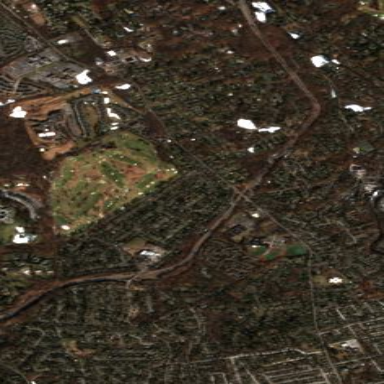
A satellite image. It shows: Golf course.